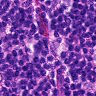
Metastatic tissue present: no